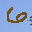
Label: 6